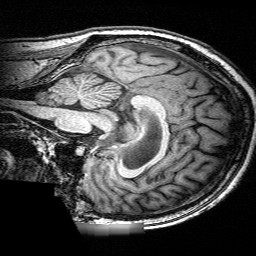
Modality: T1w
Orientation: sagittal
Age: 48
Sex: male
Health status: ill
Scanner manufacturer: siemens
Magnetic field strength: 3 T
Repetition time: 0.0025 s
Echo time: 0.00336 s